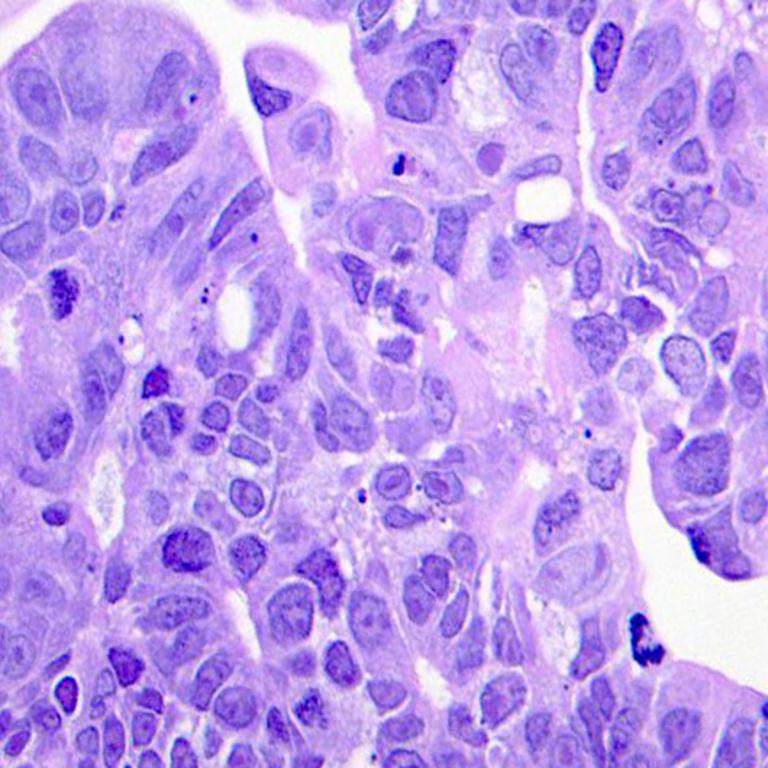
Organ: colon
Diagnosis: adenocarcinomas